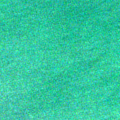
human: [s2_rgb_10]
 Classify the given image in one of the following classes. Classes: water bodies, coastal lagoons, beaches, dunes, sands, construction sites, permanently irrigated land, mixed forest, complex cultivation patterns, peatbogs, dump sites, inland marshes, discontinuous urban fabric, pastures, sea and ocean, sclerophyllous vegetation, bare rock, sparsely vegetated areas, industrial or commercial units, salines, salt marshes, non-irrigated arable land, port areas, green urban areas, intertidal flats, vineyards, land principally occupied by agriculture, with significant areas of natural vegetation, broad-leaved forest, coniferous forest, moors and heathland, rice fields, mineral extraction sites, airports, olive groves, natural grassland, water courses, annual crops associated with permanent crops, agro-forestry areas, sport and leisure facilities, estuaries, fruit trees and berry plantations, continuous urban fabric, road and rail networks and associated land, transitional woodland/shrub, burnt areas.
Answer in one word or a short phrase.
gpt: sea and ocean